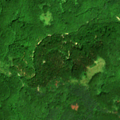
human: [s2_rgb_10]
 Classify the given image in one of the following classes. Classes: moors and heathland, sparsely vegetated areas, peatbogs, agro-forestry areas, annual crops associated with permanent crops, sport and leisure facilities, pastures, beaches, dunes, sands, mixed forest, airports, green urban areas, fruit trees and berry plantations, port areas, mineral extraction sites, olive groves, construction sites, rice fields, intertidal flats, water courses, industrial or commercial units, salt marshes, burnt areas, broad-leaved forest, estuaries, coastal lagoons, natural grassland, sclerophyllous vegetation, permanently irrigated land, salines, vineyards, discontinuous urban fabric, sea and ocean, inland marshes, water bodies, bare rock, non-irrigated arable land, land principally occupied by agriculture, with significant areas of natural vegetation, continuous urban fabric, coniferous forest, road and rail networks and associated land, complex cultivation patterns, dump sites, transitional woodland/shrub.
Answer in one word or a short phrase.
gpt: broad-leaved forest, transitional woodland/shrub